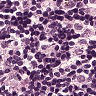
Metastatic tissue present: no